Field crop: maize
Growth stage: 1
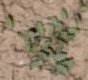
Species: convolvulus